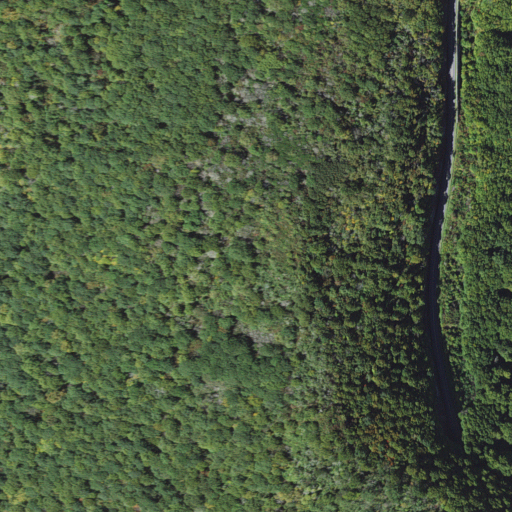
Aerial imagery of mountain in North Carolina named Craggy Knob containing deciduous forest and open development